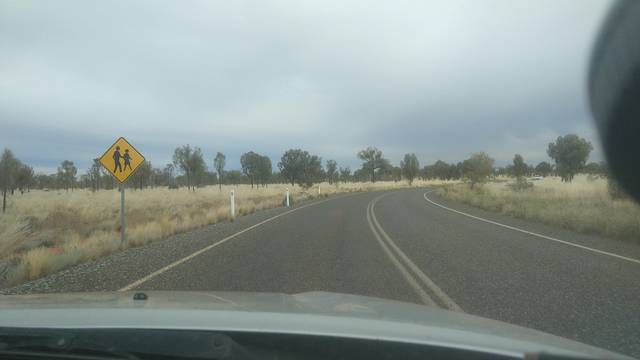
Region: Australia
Coordinates: -25.368, 131.042